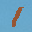
Label: 1